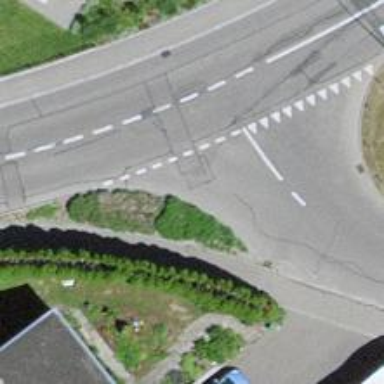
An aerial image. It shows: Road with "give way" sign.